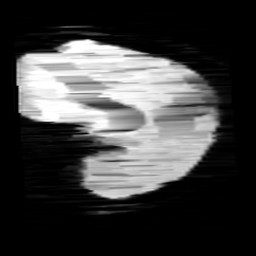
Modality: minIP
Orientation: sagittal
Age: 12
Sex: female
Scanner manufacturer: siemens
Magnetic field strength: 3 T
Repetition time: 0.027 s
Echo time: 0.02 s